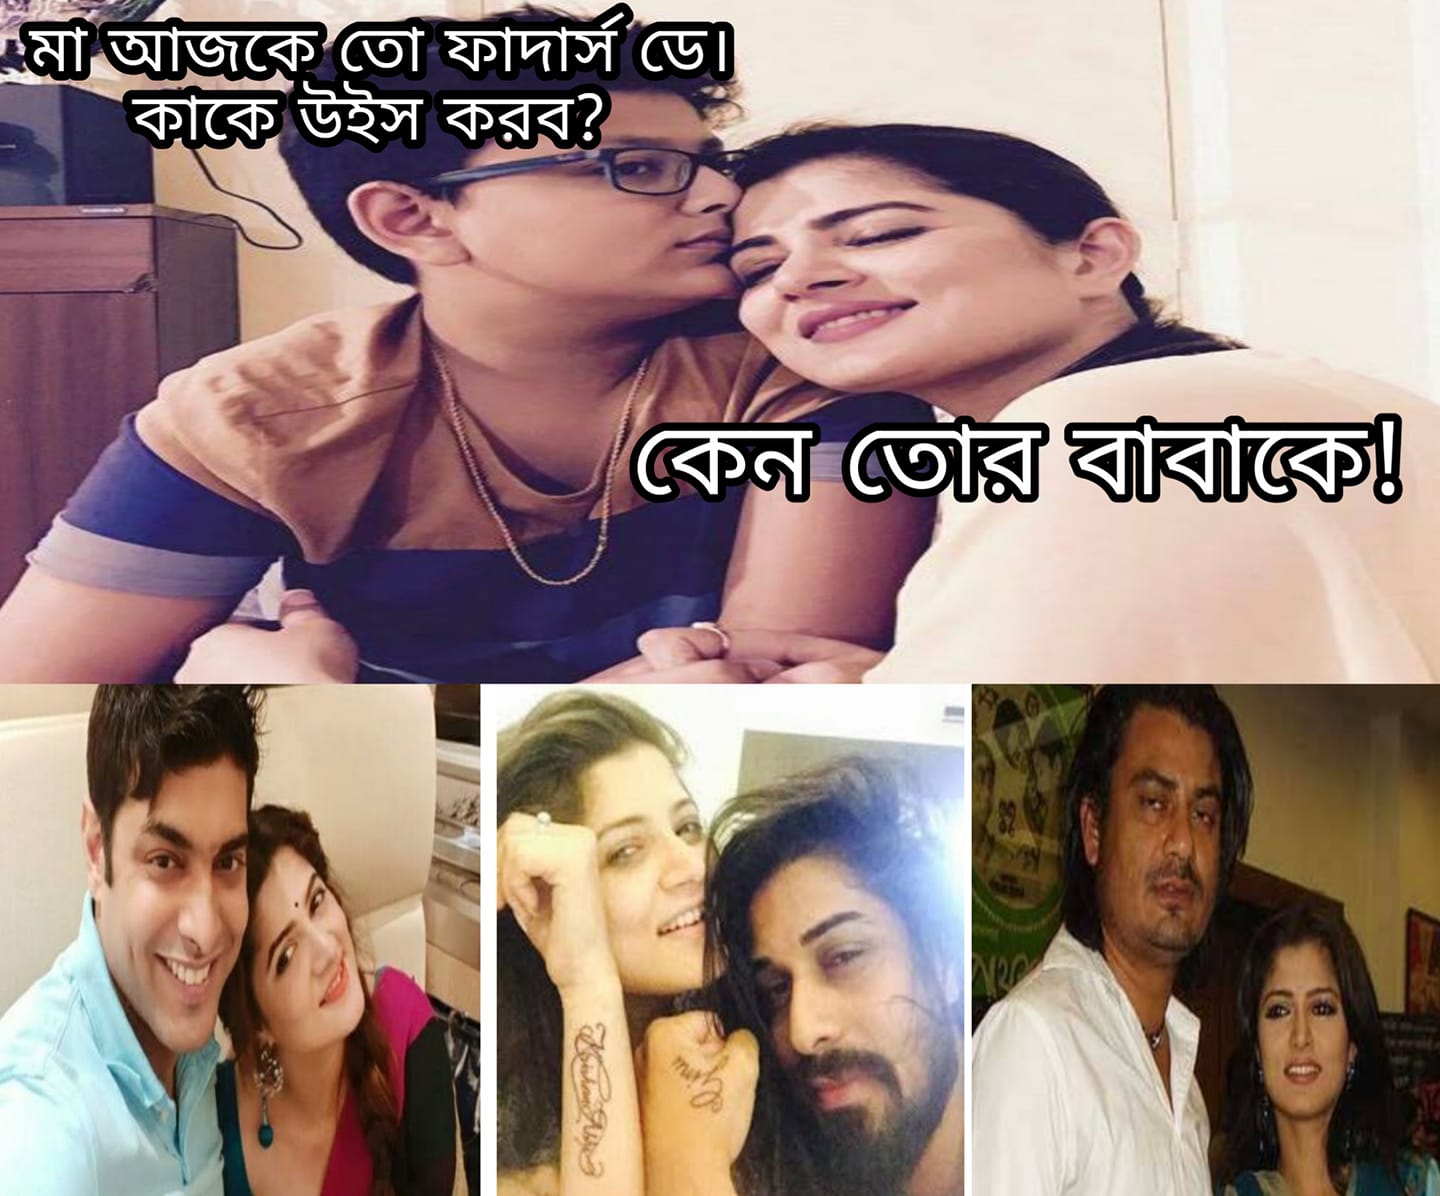
Caption: মা আজকে তো ফাদার্স ডে ।   কাকে উইস করব ?    কেন তোর বাবাকে !
Label: hate